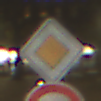
Verkehrszeichen: Vorfahrtsstrasse
Zusatzzeichen unten: Geschwindigkeit100
Umgebung: Outdoor, Urban
Tageszeit: Night
Wetter: Clear
Licht: Artificial
Jahreszeit: NotSpecified
Kontrast: HighContrast